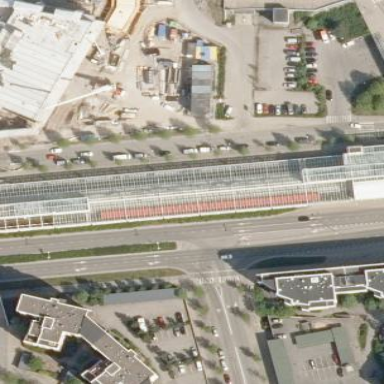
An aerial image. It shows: Train station building.